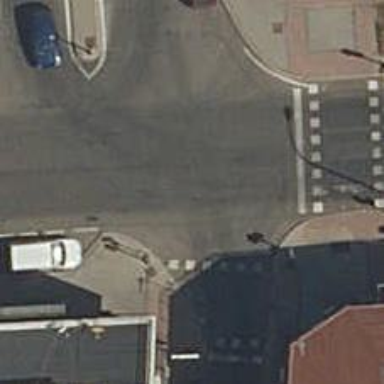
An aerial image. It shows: Road with traffic signals.